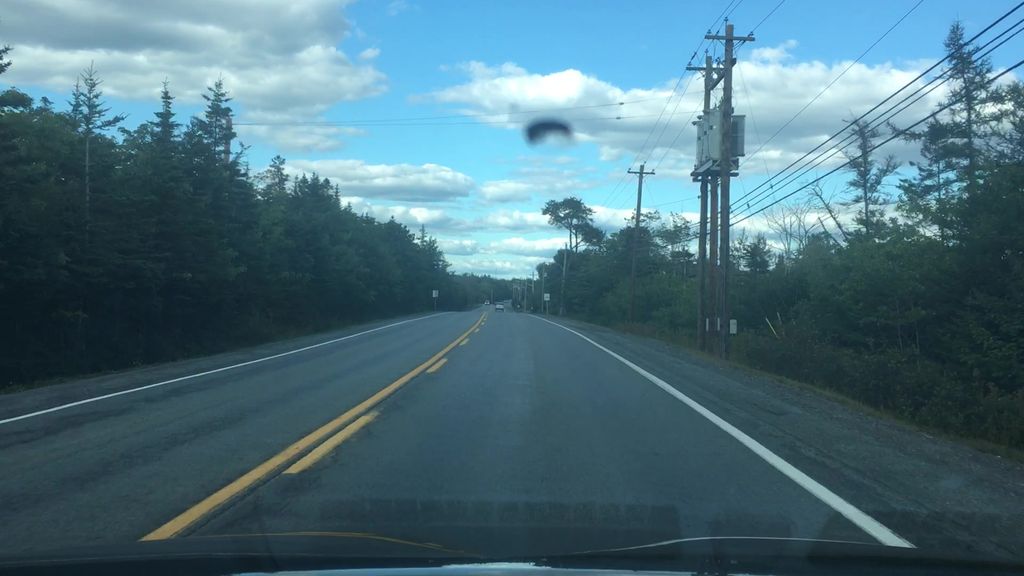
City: halifax